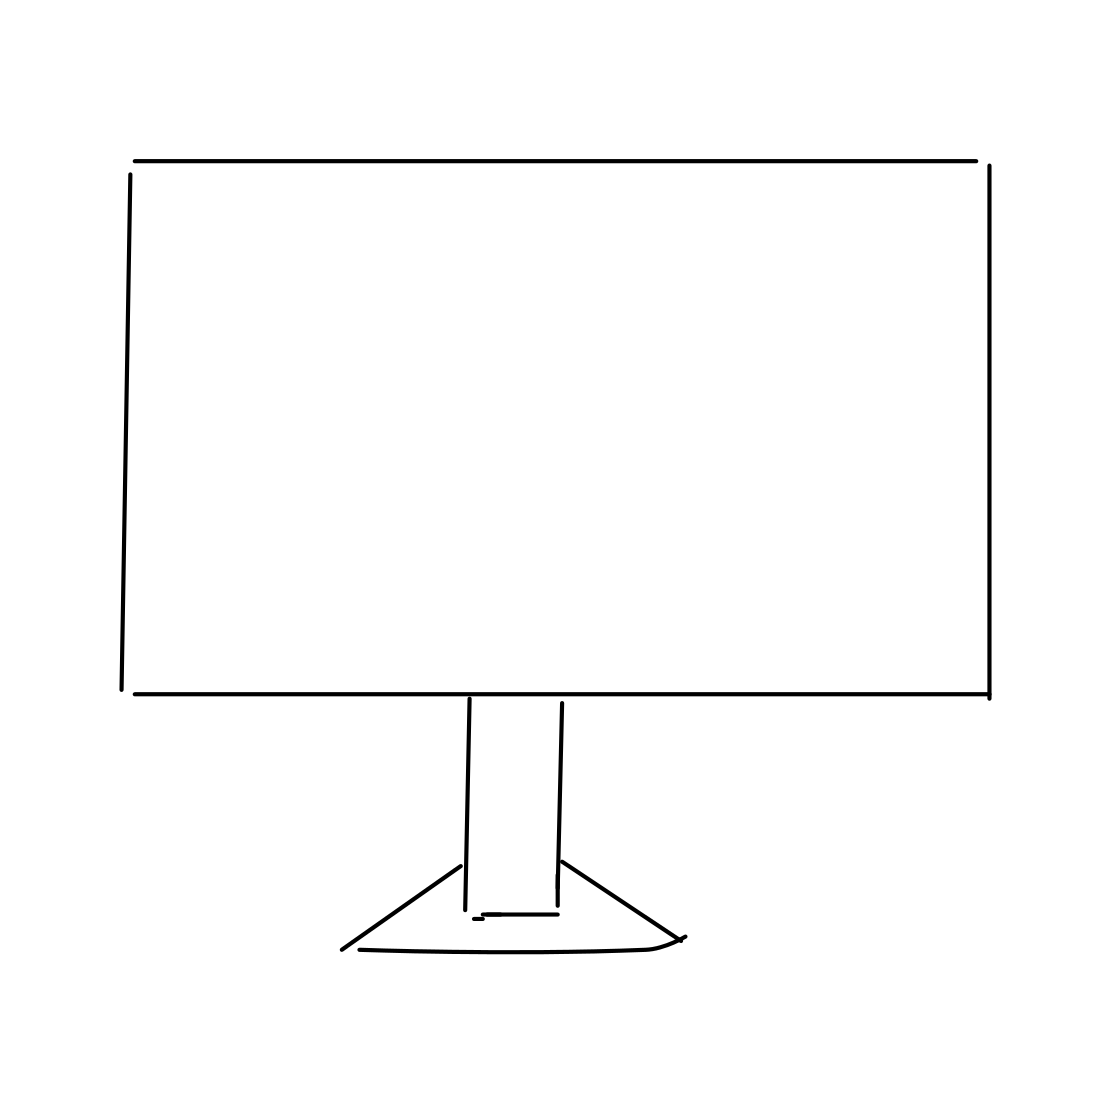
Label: computer monitor